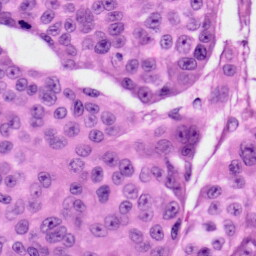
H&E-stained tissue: Skin